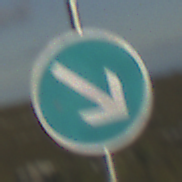
Verkehrszeichen: VorgeschriebeneVorbeifahrtRechts
Umgebung: Outdoor, Nature
Tageszeit: SunriseSunset
Wetter: PartlyCloudy
Licht: Natural
Jahreszeit: NotSpecified
Kontrast: HighContrast